Interaction volume radius: 10 \u00c5
Interaction volume height: 10 \u00c5
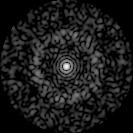
Disorder parameter: 0.8108